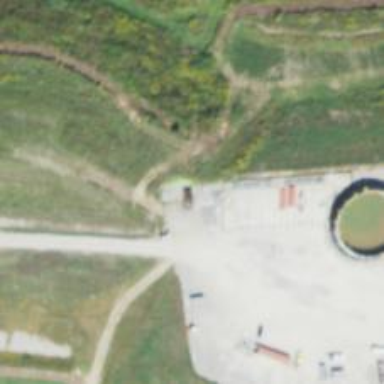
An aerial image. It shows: Storage tank with man-made structure.